Field crop: maize
Growth stage: 2
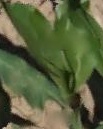
Species: maize